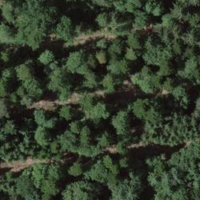
EUNIS habitat code: 43
Species observed at this site:
Oxalis acetosella